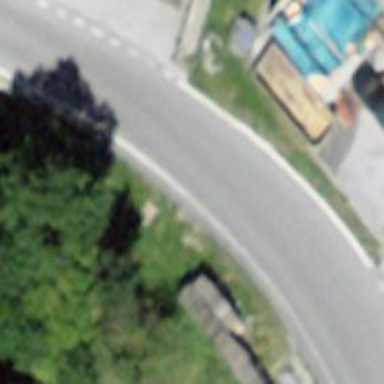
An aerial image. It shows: Tertiary road.